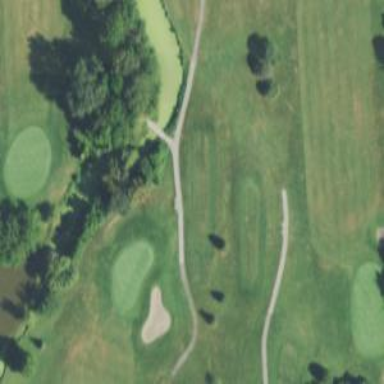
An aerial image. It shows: Path for both road and golf.